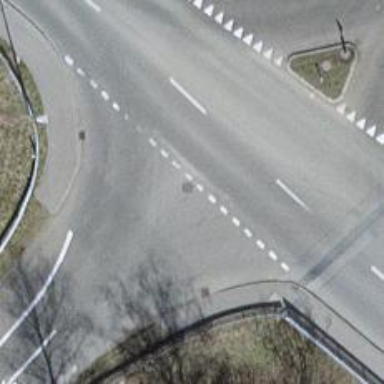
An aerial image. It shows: Road with "give way" sign.